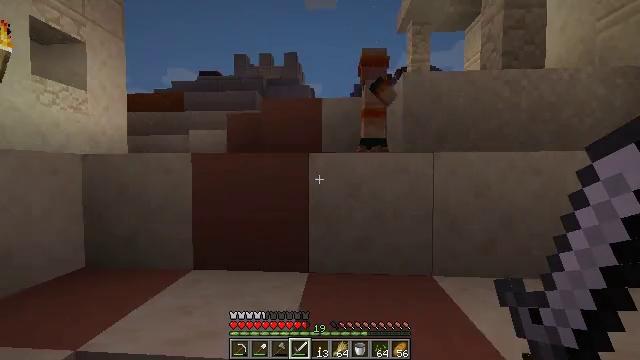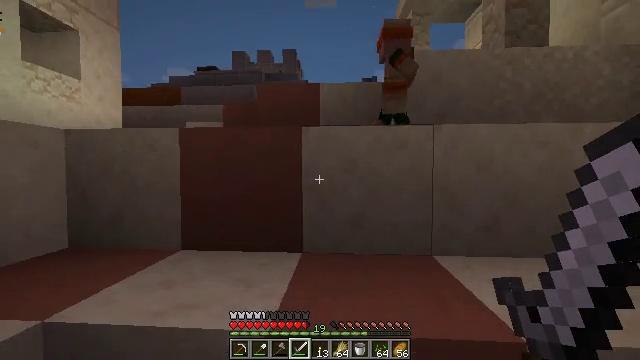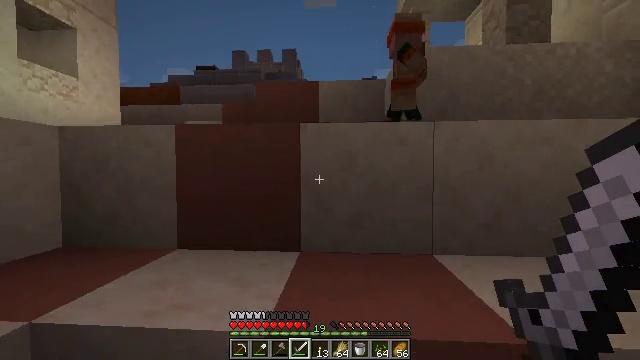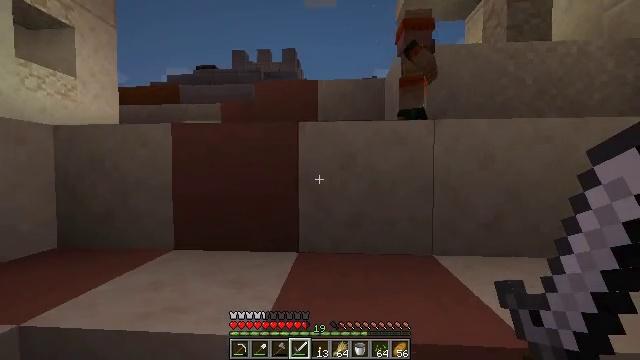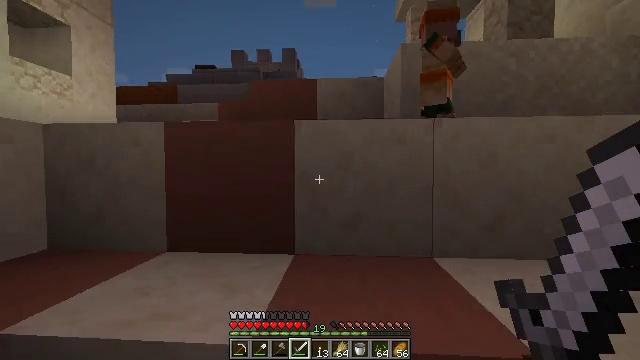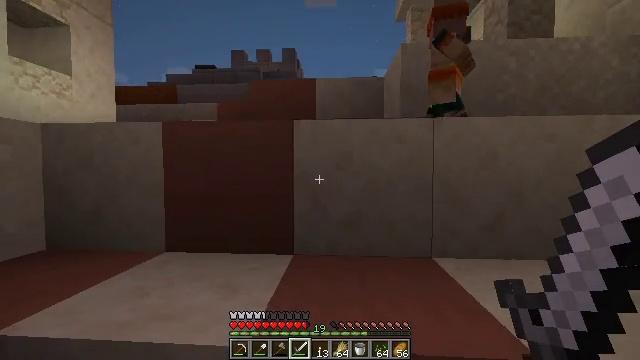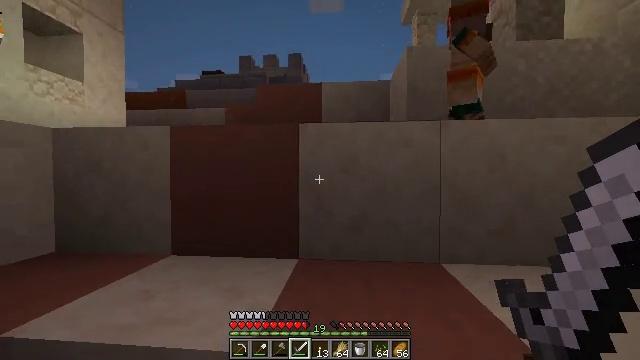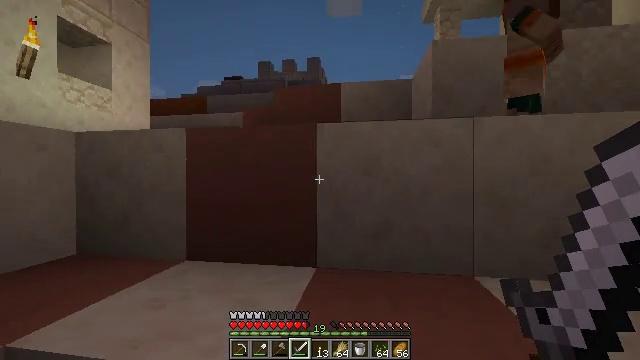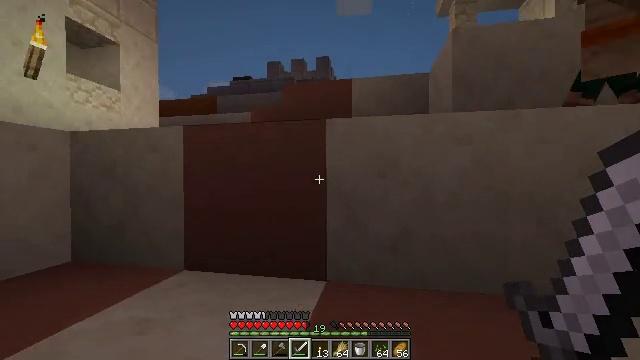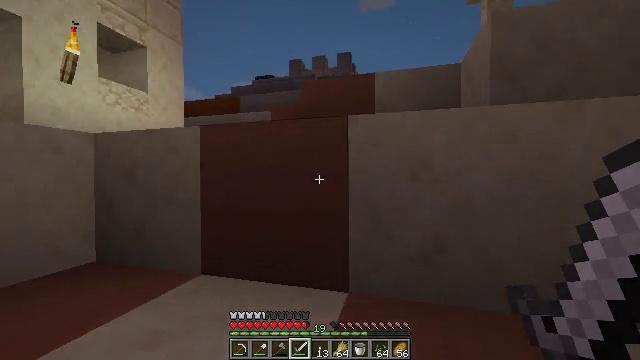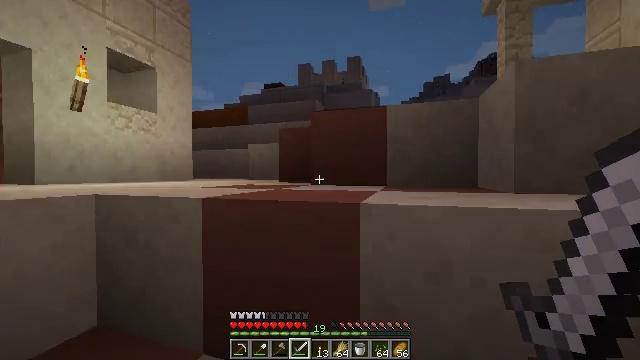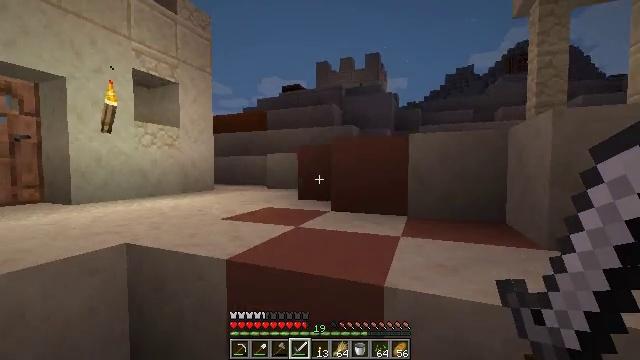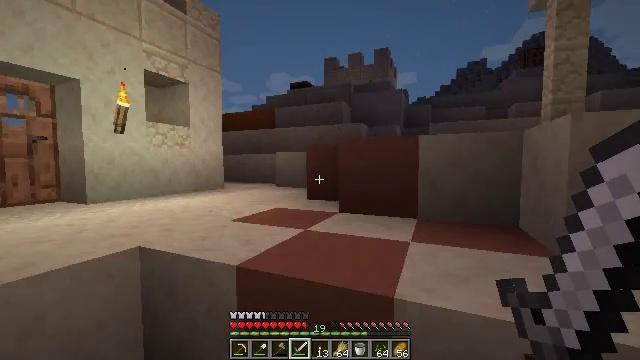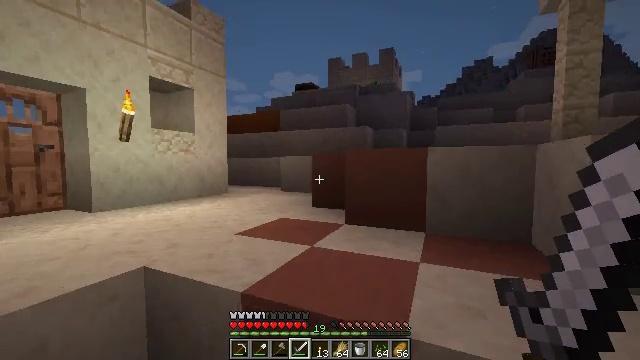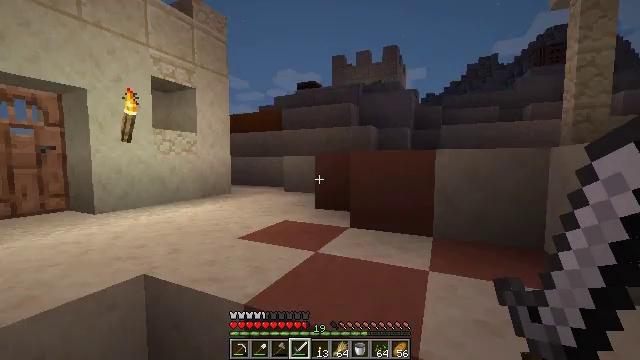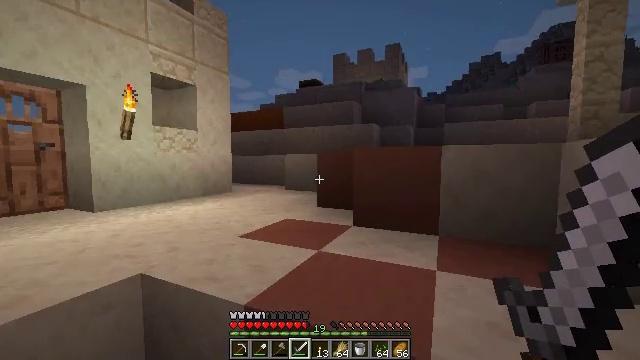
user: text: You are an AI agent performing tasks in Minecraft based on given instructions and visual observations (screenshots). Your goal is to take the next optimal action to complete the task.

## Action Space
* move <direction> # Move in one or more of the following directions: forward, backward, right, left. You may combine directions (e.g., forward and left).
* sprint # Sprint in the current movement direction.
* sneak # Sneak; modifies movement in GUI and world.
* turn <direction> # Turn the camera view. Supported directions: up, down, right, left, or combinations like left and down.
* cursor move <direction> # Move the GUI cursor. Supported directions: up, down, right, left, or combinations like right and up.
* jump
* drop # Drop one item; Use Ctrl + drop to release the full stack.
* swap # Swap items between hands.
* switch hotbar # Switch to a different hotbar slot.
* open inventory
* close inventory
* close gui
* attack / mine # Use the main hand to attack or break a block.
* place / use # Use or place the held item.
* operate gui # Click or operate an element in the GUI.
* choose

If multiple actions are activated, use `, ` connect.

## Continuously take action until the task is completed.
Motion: motion action
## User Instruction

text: drop lime bed
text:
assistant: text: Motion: attack / mine
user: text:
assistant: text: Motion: attack / mine
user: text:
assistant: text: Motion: attack / mine
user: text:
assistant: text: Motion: attack / mine
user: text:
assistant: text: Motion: attack / mine
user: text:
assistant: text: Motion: move forward, turn left, attack / mine
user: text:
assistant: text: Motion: move forward, turn left, attack / mine
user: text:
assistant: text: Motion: move forward, turn left, attack / mine
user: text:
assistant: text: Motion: move forward, turn left, attack / mine, jump
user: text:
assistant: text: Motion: move forward, turn left, attack / mine, jump
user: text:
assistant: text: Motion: move forward, turn left and down, attack / mine, jump
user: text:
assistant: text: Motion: move forward, turn left, attack / mine, jump
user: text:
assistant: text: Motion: move forward, attack / mine
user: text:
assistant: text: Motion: move forward, attack / mine
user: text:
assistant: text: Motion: move forward, attack / mine
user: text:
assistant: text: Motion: move forward, attack / mine
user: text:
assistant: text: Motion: attack / mine
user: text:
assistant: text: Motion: turn left and down, attack / mine
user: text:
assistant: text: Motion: turn left and down, attack / mine
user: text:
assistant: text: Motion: turn left and down, attack / mine
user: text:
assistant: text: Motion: turn left, attack / mine
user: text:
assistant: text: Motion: move forward, turn left, attack / mine
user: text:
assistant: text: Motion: move forward, turn left, attack / mine
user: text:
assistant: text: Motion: move forward, turn left, attack / mine
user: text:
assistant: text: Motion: move forward and move right, turn left, attack / mine, jump
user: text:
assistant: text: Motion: move forward and move right, turn left, attack / mine, jump
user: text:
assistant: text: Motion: move forward and move right, turn left, attack / mine, jump
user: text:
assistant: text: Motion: move forward and move right, attack / mine, jump
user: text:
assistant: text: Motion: move forward and move right, attack / mine, jump
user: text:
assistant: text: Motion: move forward and move right, attack / mine